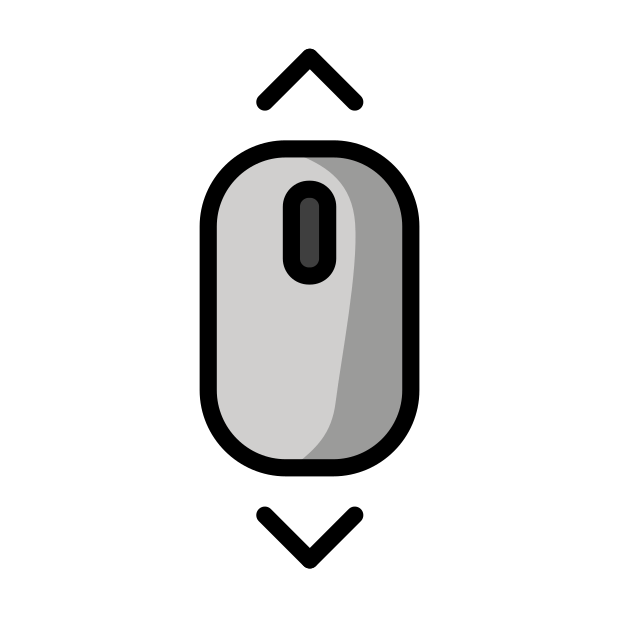
scroll